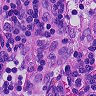
Metastatic tissue present: no